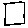
Label: square